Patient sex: F
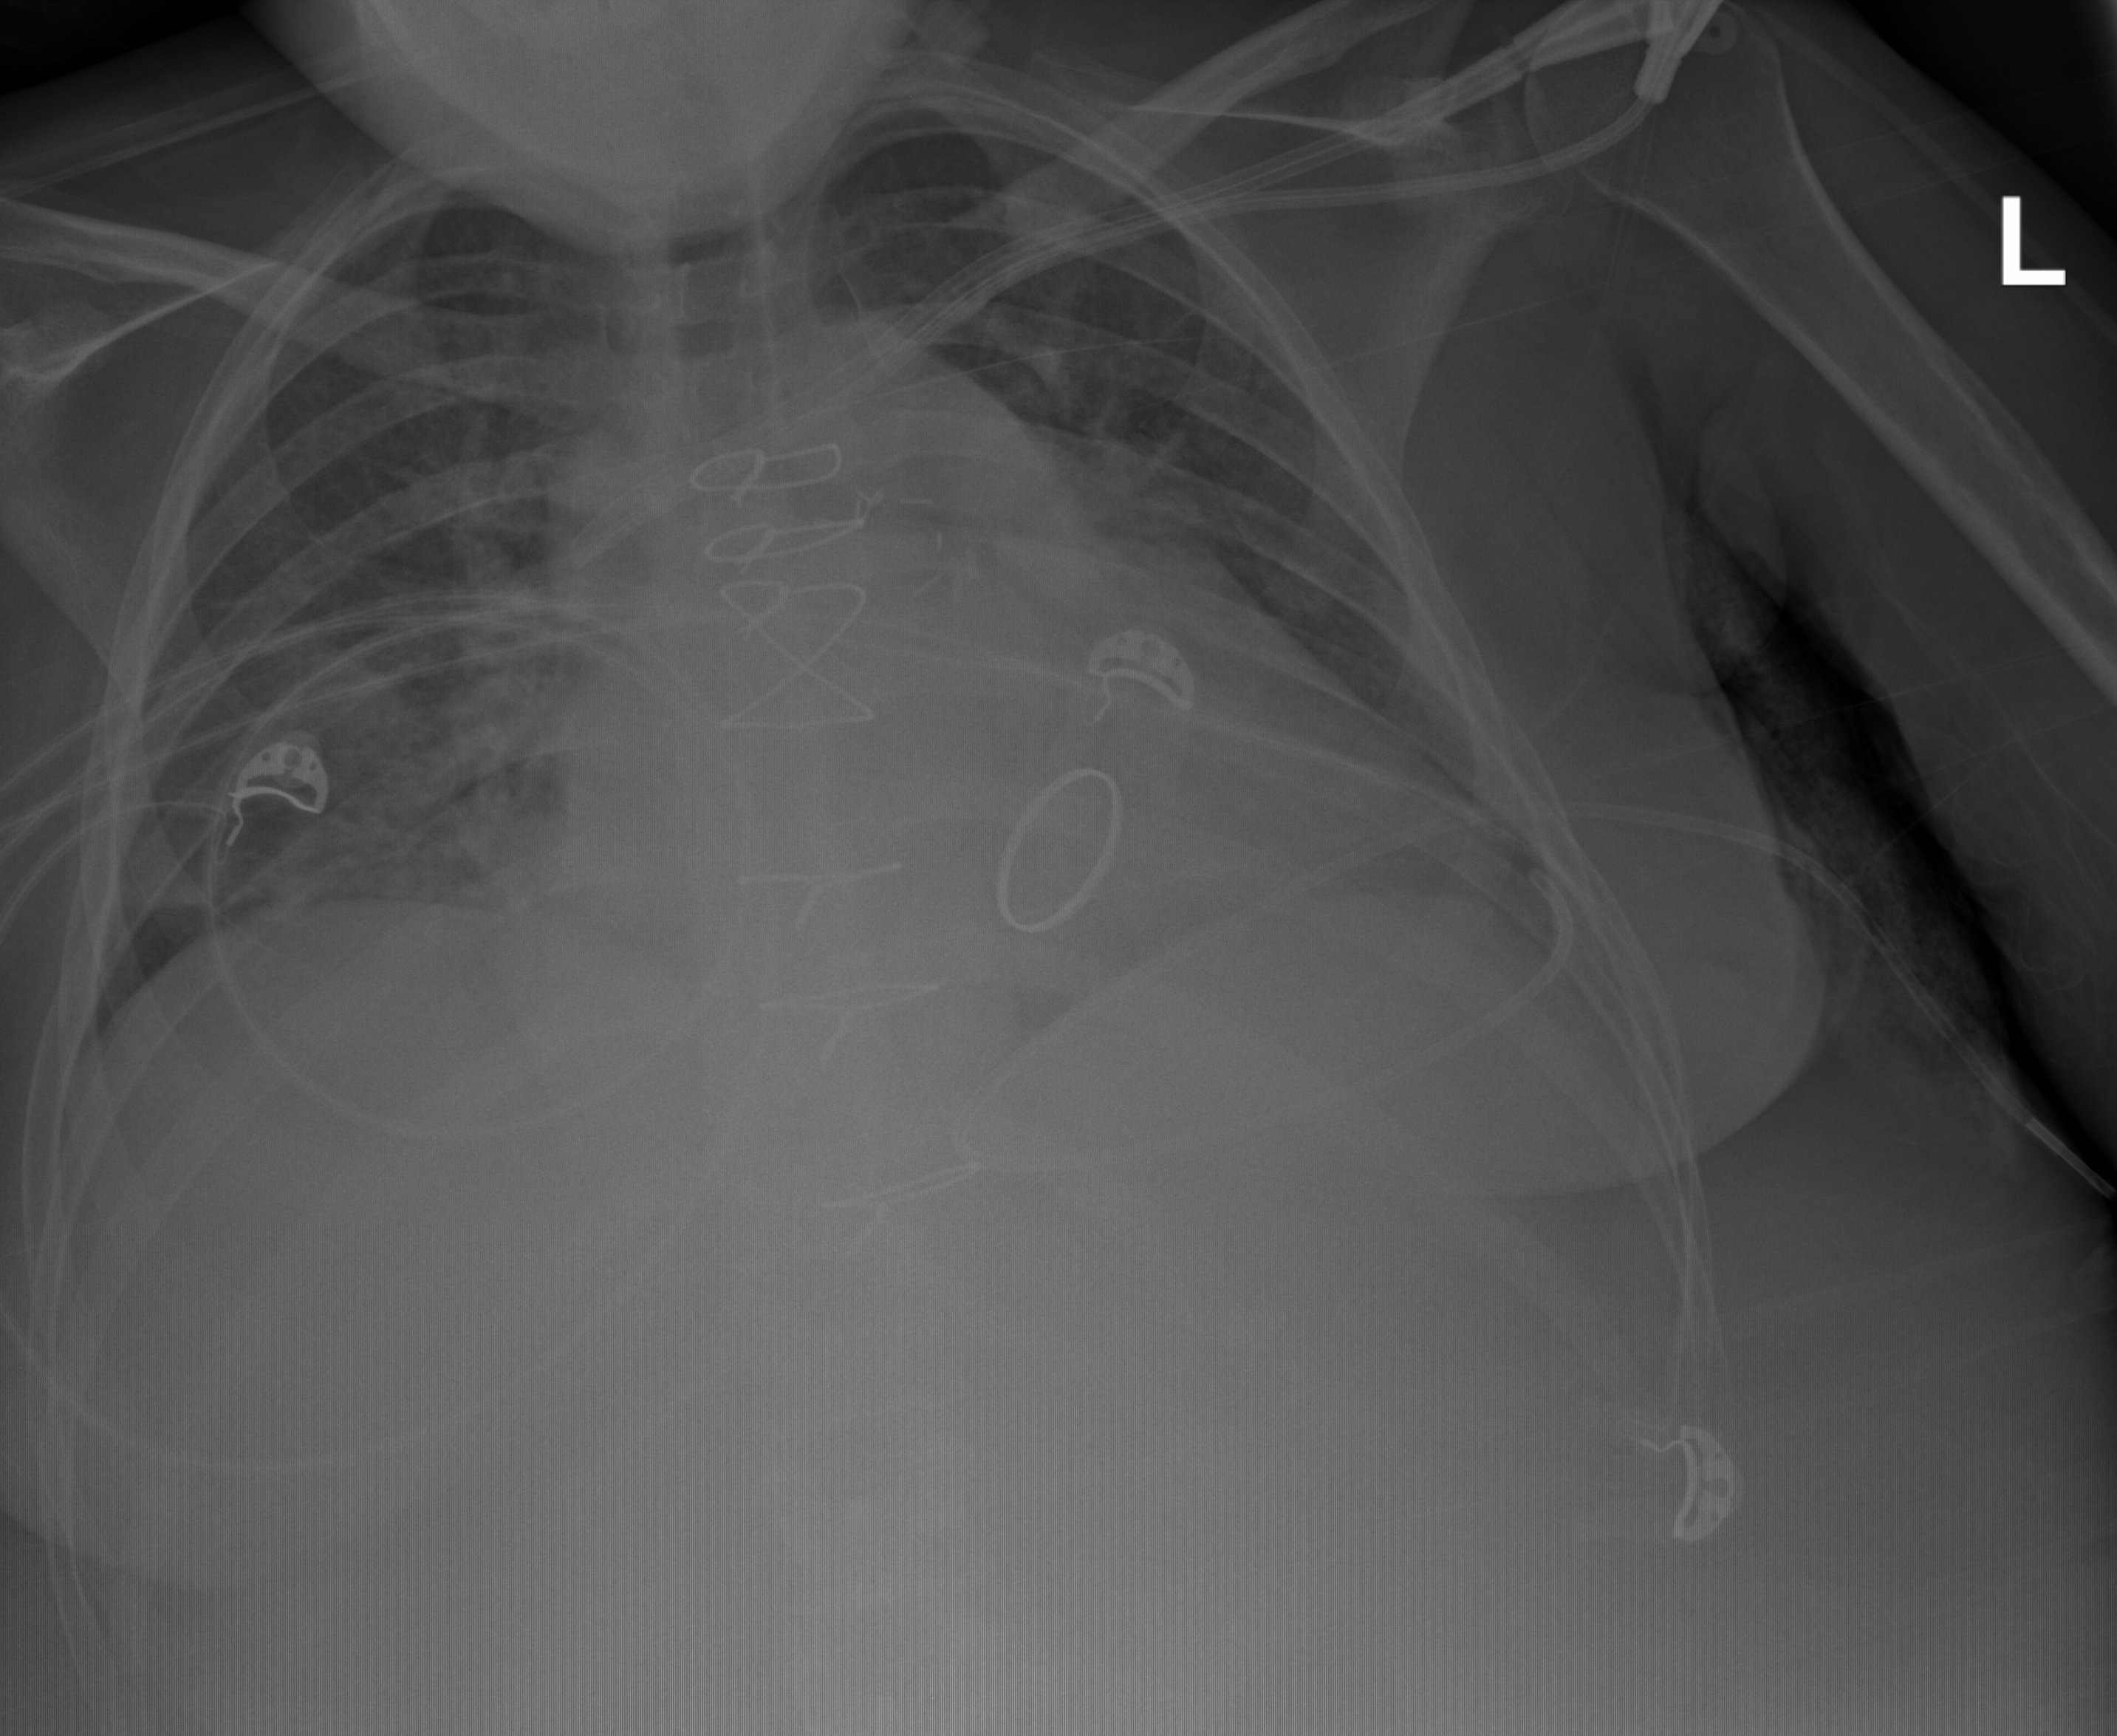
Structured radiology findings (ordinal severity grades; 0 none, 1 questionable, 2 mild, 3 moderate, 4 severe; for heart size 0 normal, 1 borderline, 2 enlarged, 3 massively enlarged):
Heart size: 3
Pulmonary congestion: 2
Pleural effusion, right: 0
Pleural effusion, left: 0
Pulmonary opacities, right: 2
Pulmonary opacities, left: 2
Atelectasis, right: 2
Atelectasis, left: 3